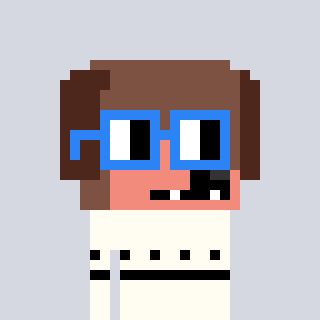
a pixel art character with square blue glasses, a dog-shaped head and a grayscale-colored body on a cool background